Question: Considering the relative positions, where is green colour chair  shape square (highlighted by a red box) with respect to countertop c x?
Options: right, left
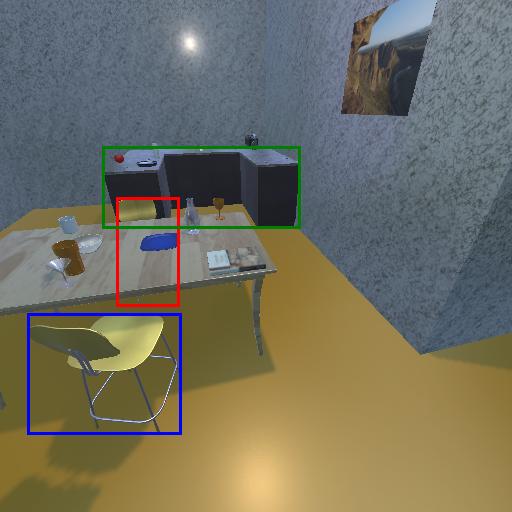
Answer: right